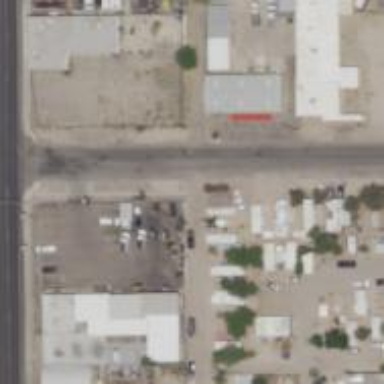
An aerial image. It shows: Alleyway designated as service road.